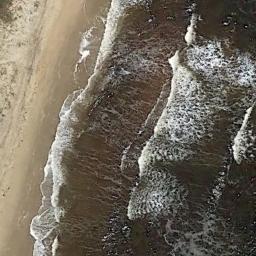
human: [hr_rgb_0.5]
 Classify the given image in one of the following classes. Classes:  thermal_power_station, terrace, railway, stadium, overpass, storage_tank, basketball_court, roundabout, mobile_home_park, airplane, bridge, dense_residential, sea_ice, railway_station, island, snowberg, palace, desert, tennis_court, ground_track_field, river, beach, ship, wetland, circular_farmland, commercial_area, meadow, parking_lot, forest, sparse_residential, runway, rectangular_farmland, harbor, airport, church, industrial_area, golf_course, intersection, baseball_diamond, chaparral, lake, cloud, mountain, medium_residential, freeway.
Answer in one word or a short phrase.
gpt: beach